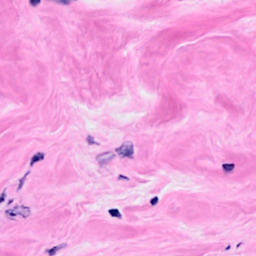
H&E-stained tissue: Breast